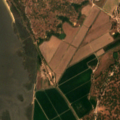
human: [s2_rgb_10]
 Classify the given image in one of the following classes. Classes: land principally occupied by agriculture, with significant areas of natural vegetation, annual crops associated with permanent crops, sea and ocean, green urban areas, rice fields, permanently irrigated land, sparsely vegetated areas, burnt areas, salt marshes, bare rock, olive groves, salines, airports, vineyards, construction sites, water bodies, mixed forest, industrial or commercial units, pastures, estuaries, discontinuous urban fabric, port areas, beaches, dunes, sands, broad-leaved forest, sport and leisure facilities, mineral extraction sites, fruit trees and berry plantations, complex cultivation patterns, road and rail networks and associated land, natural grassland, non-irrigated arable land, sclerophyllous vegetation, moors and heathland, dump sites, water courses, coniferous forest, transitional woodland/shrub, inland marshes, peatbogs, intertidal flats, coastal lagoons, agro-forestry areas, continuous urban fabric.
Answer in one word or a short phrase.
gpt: rice fields, broad-leaved forest, salt marshes, estuaries